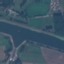
Land use / land cover: River